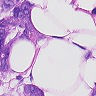
Metastatic tissue present: yes